Interaction volume radius: 10 \u00c5
Interaction volume height: 20 \u00c5
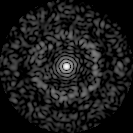
Disorder parameter: 0.8289